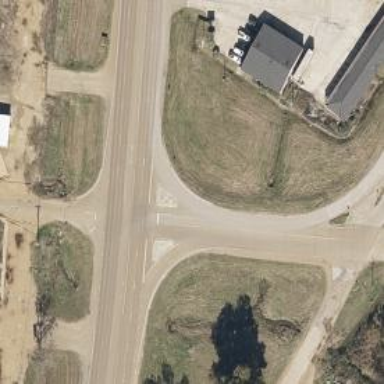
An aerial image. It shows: Trunk link highway.